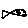
Label: fish